Aerial crown-view tile of a tropical tree (Barro Colorado Island, Panama), acquired 20240611:
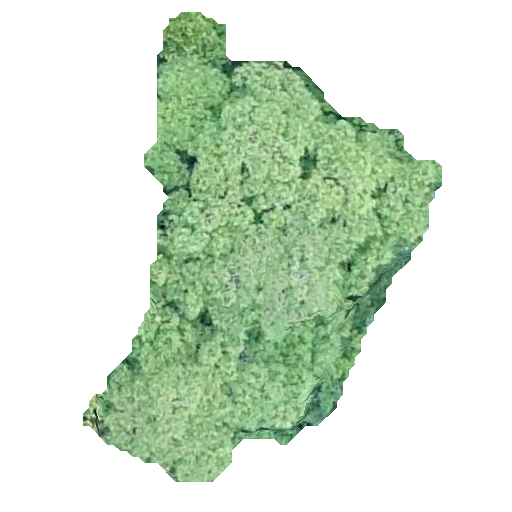
Species: Dipteryx oleifera
GBIF accepted scientific name: Dipteryx oleifera
Crown area: 146.941 m²